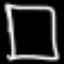
Label: square